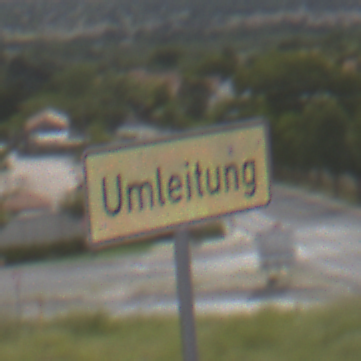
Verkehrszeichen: Umleitungsankuendigung
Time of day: MorningAfternoon
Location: Outdoor (Suburban)
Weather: PartlyCloudy
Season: NotSpecified
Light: Natural